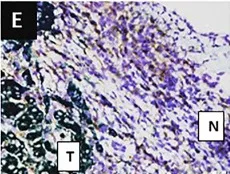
Histological findings. . X400); T indicates tumor area, N indicates non-tumor area.
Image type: pathology (immunostaining)